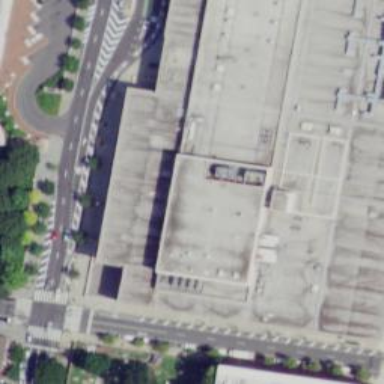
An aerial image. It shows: The building has flat concrete roof.